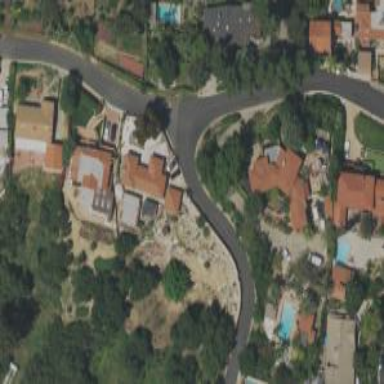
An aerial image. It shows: Driveway.